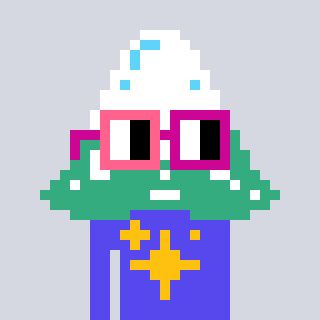
a pixel art character with square pink and red glasses, a snowy mountain-shaped head and a computerblue-colored body on a cool background